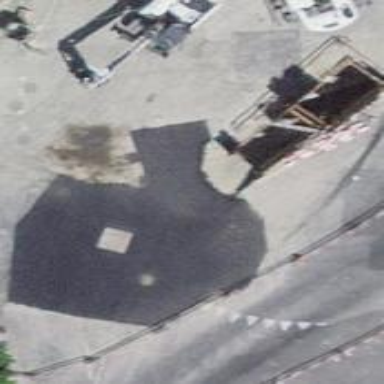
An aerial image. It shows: Secondary road made of asphalt leading to roundabout.